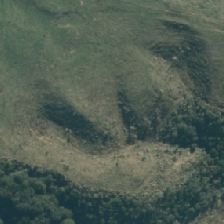
Land cover: broadleaved_indigenous_hardwood